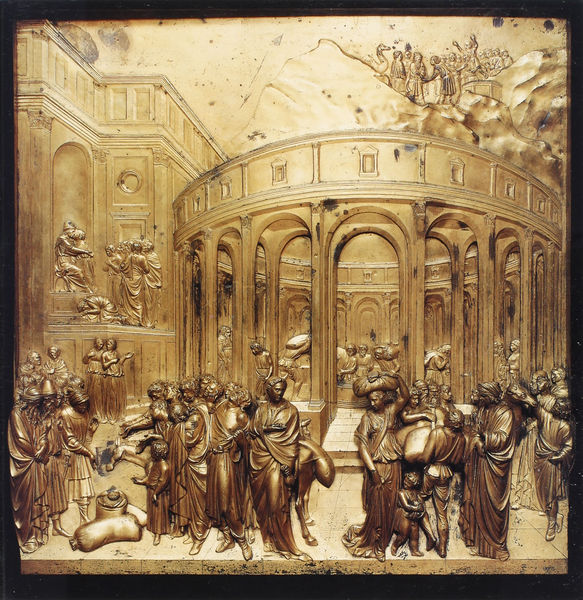
Titel: Paradiestür (Osttür)
Künstler: Lorenzo Ghiberti
Standort: Florenz, Baptisterium (EU - I - Toskana)
Schlagwörter: berg, gruppe, himmel, frauen, menschen, frau, männer, säulen, tür, gebäude, tier, fest, gesellschaft, menge, versammlung, feier, architektur, tragen, kirche, gewand, gold, decke, gewänder, kind, arbeit, handel, kinder, sack, engel, relief, bogen, perspektive, säcke, berge, gebirge, gipfel, markt, platz, saal, rundbogen, glanz, metall, bronze, antike, palast, gebogen, rom, statuen, toga, griechenland, marktplatz, tempel, opfer, pavillon, schimmern, drachen, römisch, forum, getrieben, ware, baptisterium, lasten, atrium, rotunde, agora, waren, pavilion, raumeindruck, eich